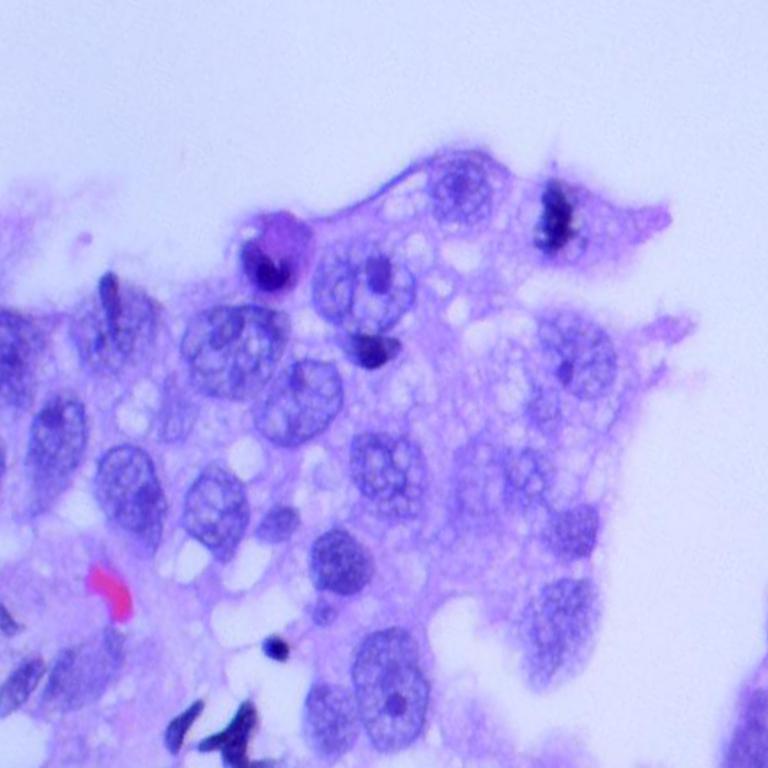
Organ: lung
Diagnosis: adenocarcinomas